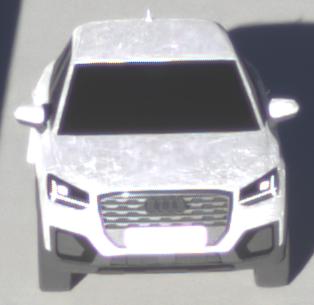
Make: Audi
Model: Q2
Model produced from: 2016
Model produced until: 2020
Doors: 5
Color: white
Road condition: wet road
Daytime: sunrise or sunset
Contrast: high contrast